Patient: sex F, age 58
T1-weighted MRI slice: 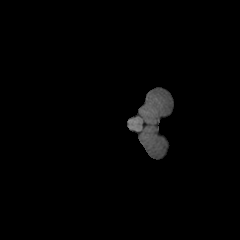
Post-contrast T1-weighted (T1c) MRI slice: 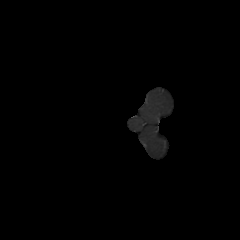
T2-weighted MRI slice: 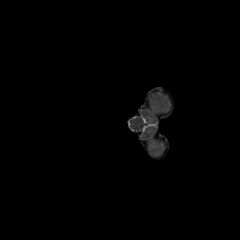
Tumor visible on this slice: no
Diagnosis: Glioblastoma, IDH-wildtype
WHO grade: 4